Aerial crown-view tile of a tropical tree (Barro Colorado Island, Panama), acquired 20250414:
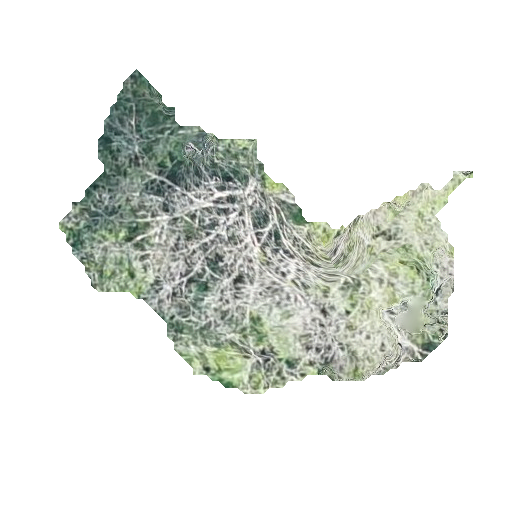
Species: Tabebuia rosea
GBIF accepted scientific name: Tabebuia rosea
Crown area: 104.251 m²